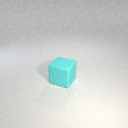
large cyan rubber cube